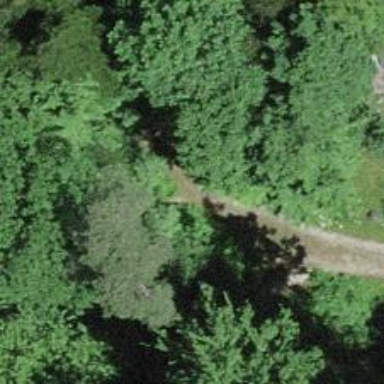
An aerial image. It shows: Path.